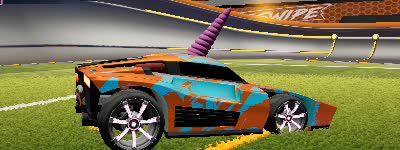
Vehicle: breakout